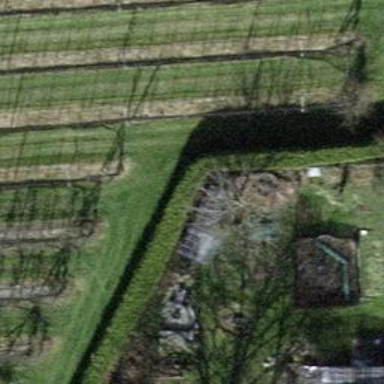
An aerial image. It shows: Hedge barrier.